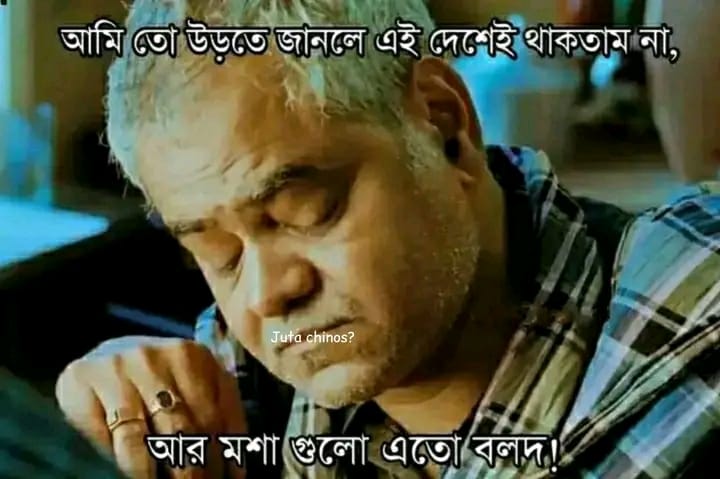
Text: আমি তো উড়তে জানলে এই দেশেই থাকতাম না আর মশা গুলো এতো বলদ
Label: Non Hate